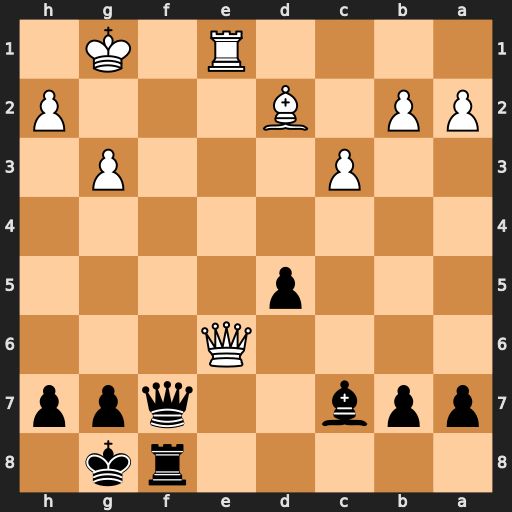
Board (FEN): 5rk1/ppb2qpp/4Q3/3p4/8/2P3P1/PP1B3P/4R1K1
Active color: b
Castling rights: -
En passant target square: -
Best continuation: Bb6+ Kh1 Qxe6